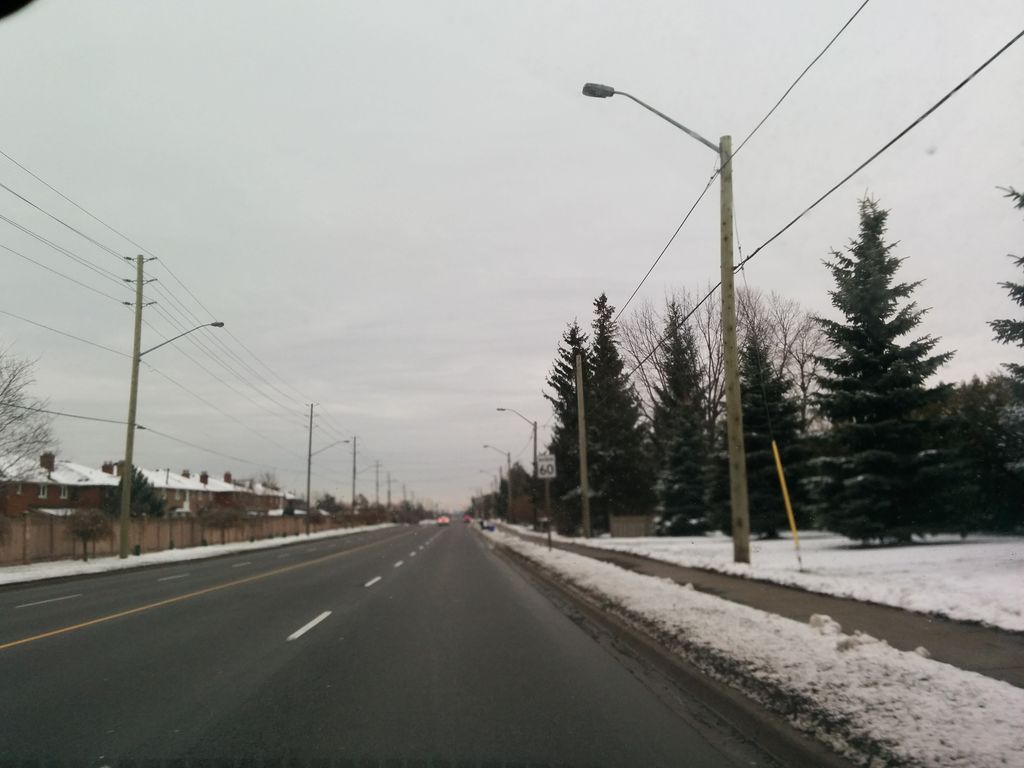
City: toronto